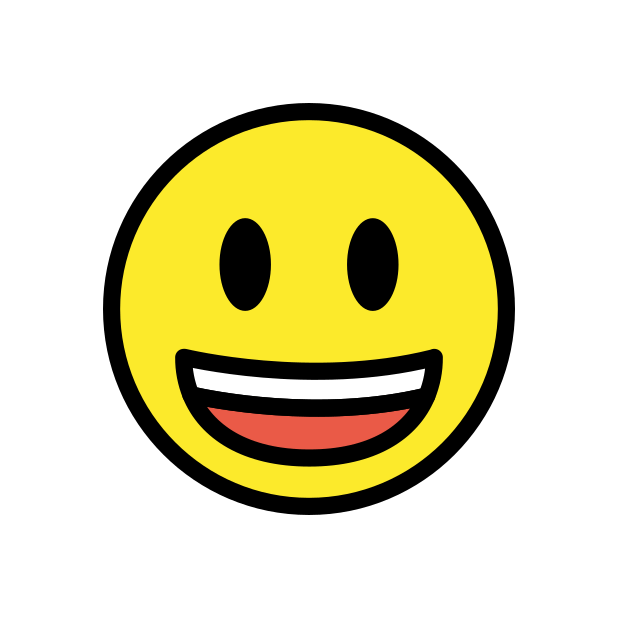
grinning face with big eyes